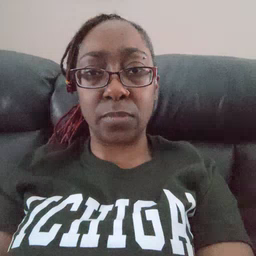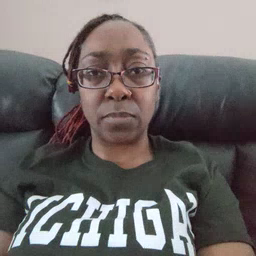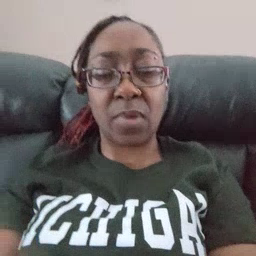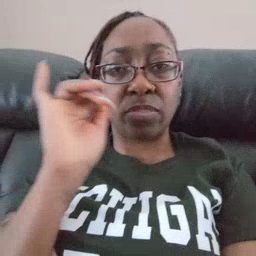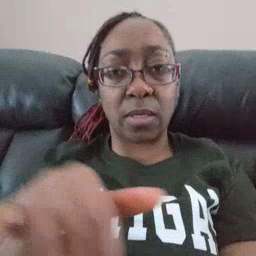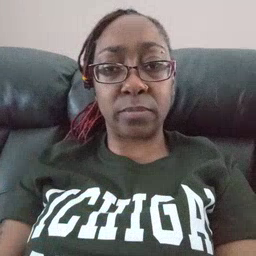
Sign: that